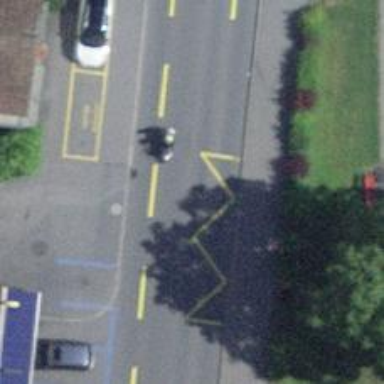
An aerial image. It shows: Public transport stop position.